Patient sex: F
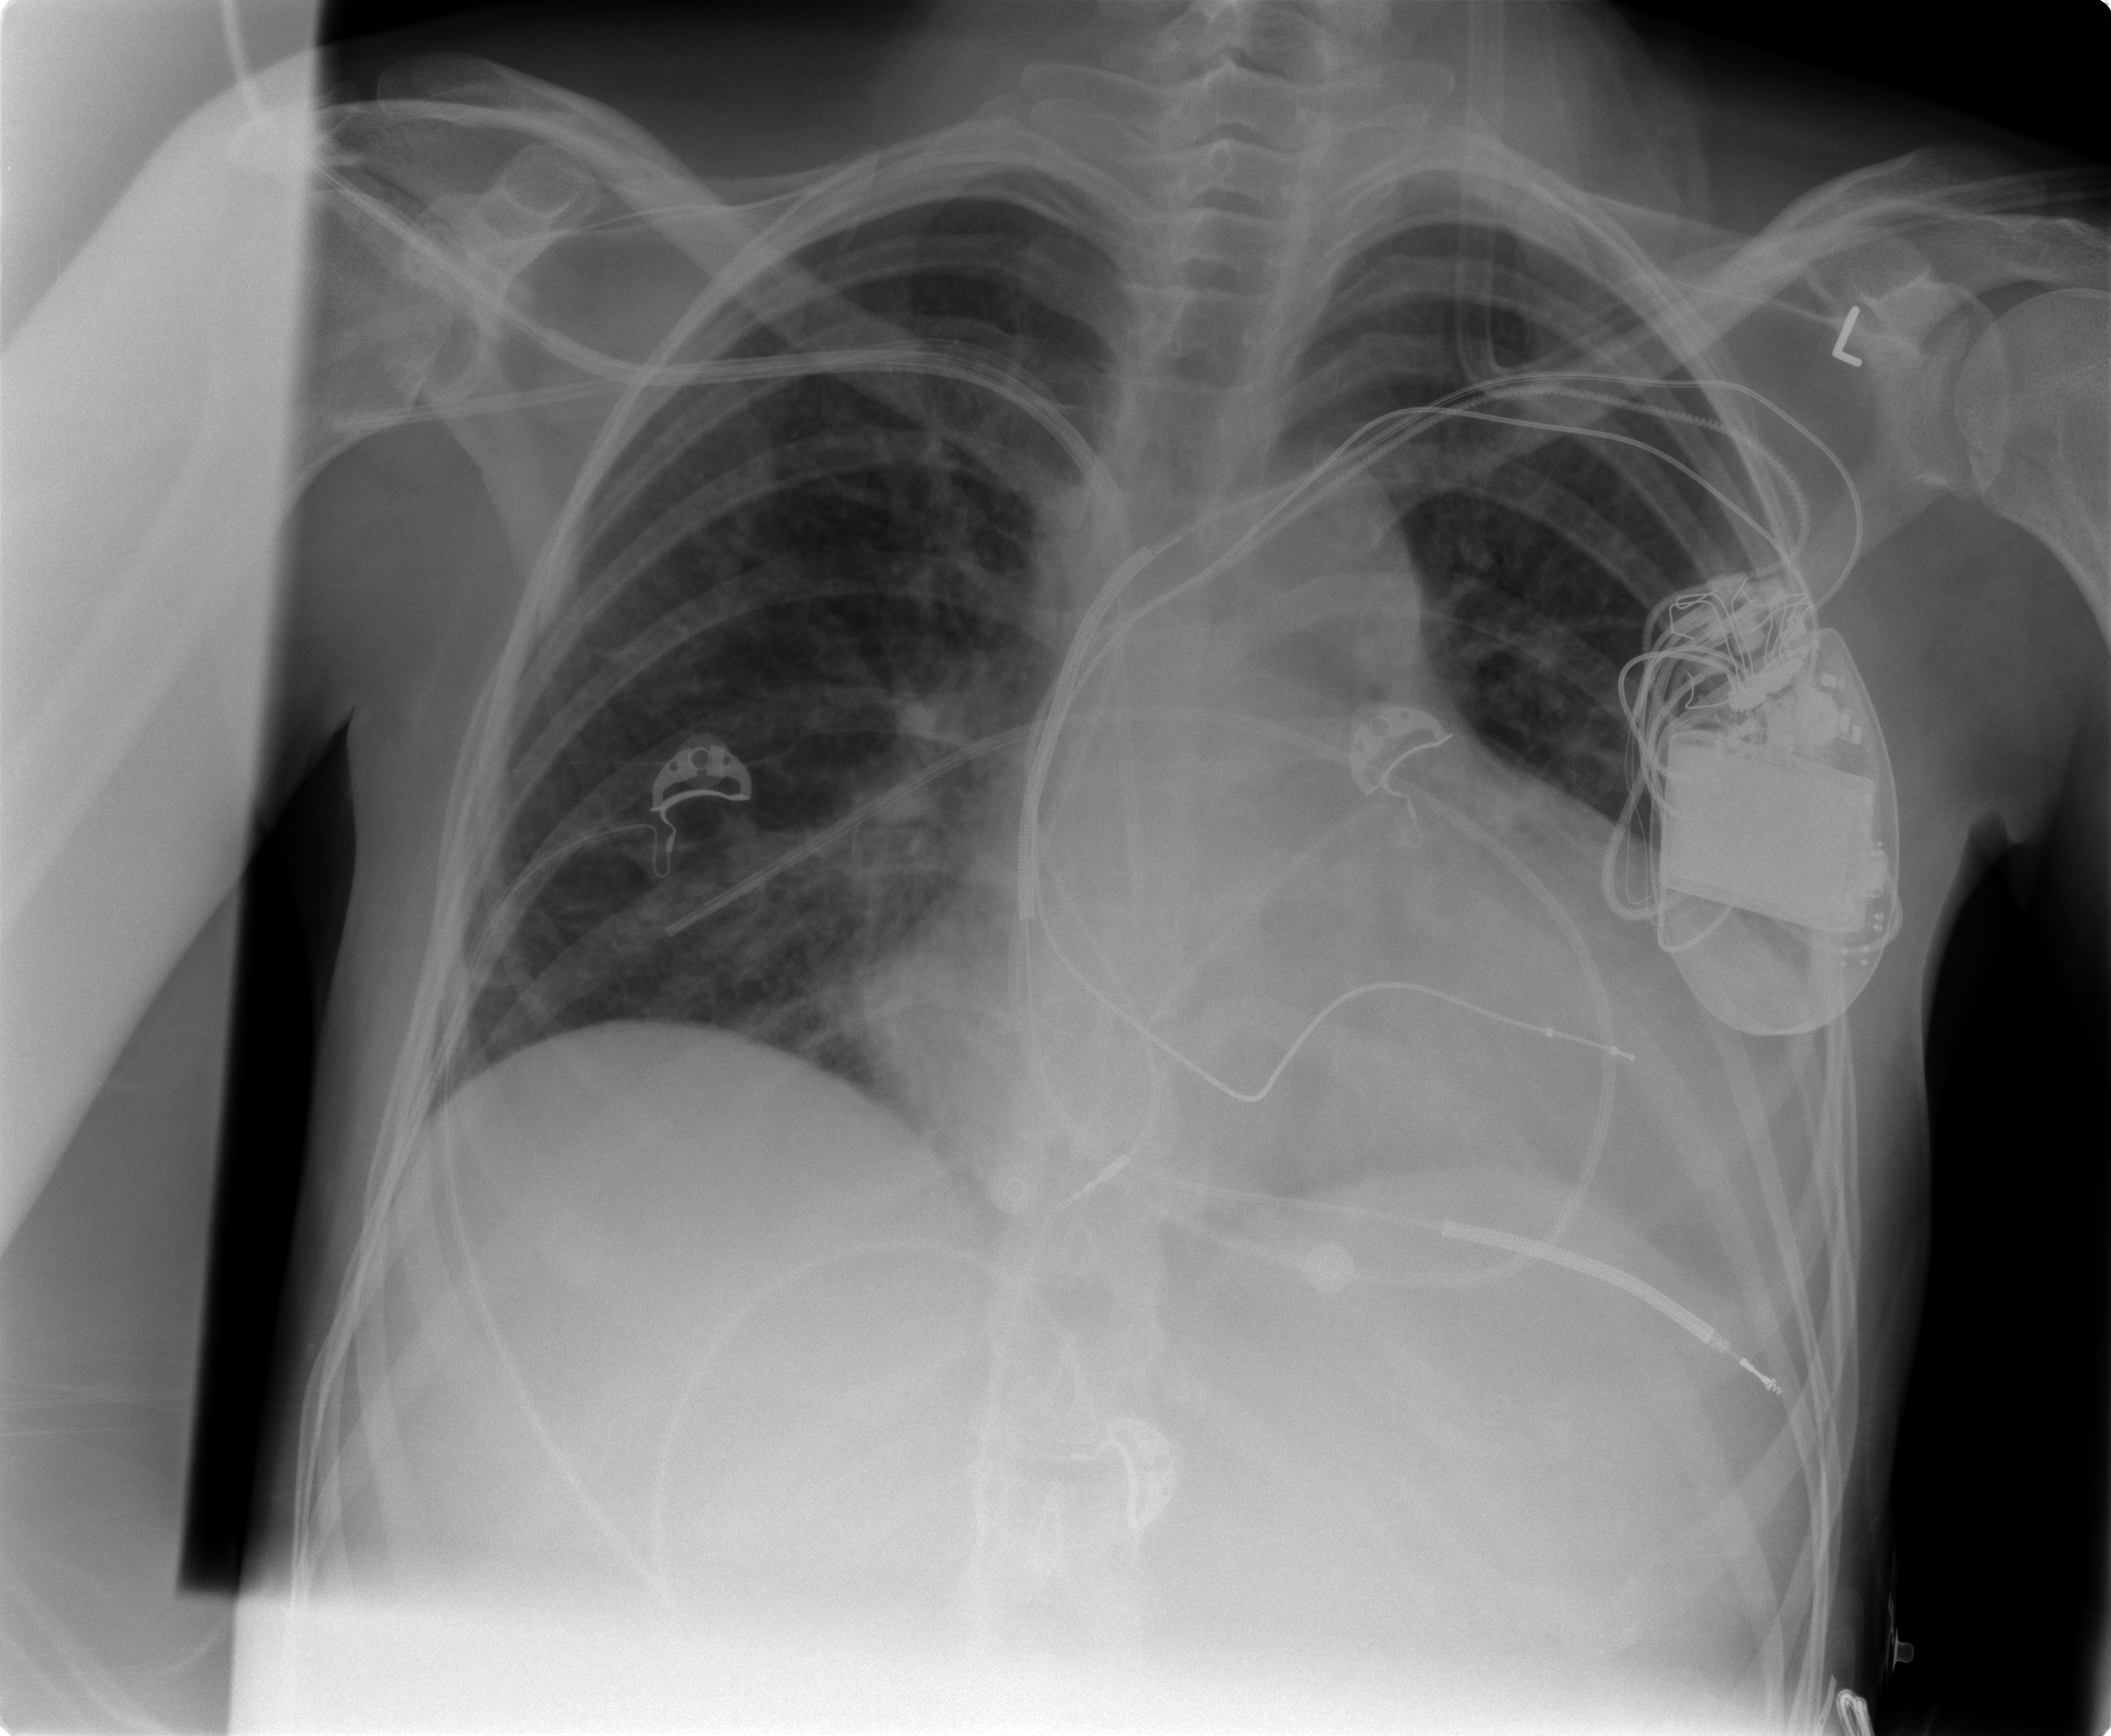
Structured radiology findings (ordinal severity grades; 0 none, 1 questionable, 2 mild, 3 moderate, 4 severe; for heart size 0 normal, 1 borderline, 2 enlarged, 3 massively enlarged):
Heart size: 3
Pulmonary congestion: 0
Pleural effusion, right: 0
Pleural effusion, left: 2
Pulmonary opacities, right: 0
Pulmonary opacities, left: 0
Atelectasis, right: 2
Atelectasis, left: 2